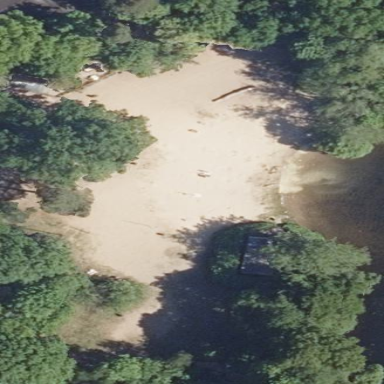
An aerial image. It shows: Sandy beach with natural surface.